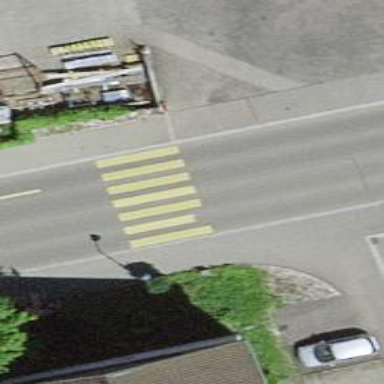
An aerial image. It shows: Zebra crossing on the road.